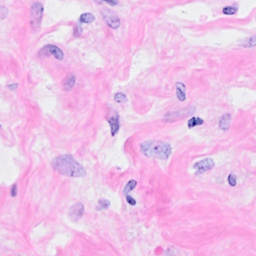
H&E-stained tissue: Breast